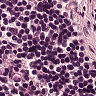
Metastatic tissue present: no